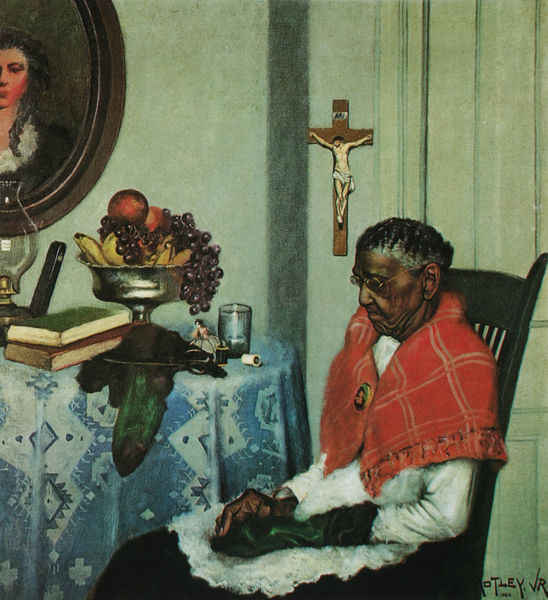
Titel: Mending Socks
Künstler: Archibald J. Jr. Motley
Standort: Raleigh (North Carolina)
Institution: North Carolina Museum of Art
Schlagwörter: blau, gemälde, frauen, grün, frau, glas, lampe, schwarz, stuhl, tisch, tür, weiss, obst, rot, tuch, muster, alt, rahmen, schale, bild, hände, portrait, porträt, signatur, tischdecke, vorhang, interieur, brosche, oval, stilleben, bücher, ecke, socke, socken, tor, eingang, buch, lehnstuhl, kreuz, brille, obstschale, christus, jesus, kruzifix, steppdecke, kruzufix, petroleumleuchte